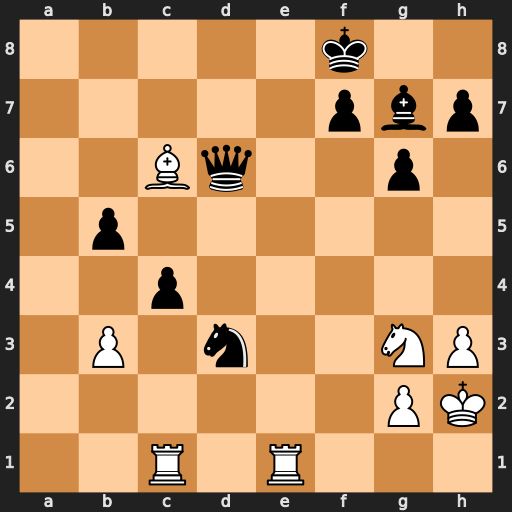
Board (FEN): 5k2/5pbp/2Bq2p1/1p6/2p5/1P1n2NP/6PK/2R1R3
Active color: w
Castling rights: -
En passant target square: -
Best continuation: Re8#